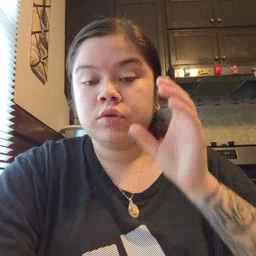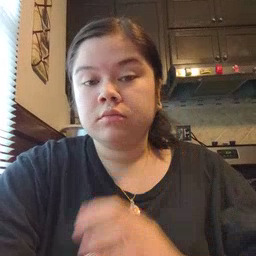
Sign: drink